Aerial crown-view tile of a tropical tree (Barro Colorado Island, Panama), acquired 20241014:
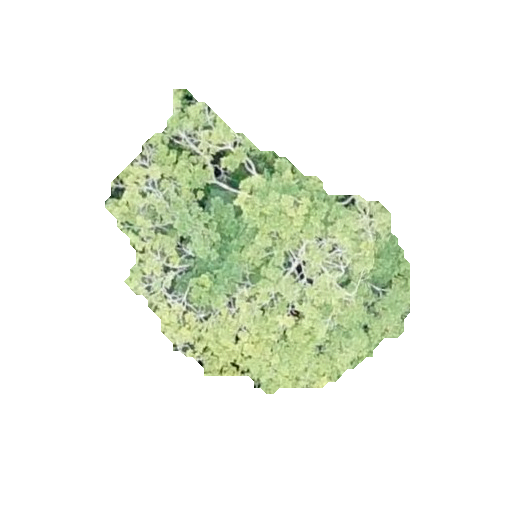
Species: Tabebuia rosea
GBIF accepted scientific name: Tabebuia rosea
Crown area: 87.681 m²